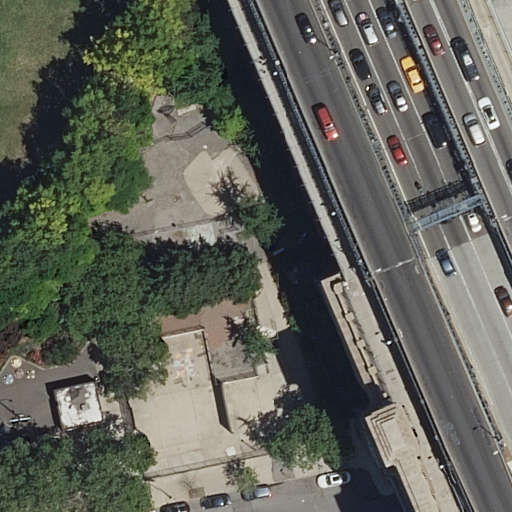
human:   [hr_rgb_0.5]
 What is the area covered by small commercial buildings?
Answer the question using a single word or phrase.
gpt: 0m2

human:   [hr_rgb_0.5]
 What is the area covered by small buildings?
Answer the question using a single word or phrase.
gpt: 63m2

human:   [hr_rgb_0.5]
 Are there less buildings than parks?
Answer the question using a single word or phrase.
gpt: yes

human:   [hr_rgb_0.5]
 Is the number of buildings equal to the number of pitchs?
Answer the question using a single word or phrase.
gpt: no

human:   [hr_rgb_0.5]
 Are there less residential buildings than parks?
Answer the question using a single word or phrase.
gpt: yes

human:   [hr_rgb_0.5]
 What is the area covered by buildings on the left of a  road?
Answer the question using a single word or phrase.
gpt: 63m2

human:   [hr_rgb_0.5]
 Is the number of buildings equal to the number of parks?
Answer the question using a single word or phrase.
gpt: no

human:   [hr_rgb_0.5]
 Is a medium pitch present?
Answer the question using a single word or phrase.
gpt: yes

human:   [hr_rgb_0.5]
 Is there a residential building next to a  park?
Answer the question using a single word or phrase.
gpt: yes

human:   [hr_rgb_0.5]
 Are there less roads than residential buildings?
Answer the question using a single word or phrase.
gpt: no

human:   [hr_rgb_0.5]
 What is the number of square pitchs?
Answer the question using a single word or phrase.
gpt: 0

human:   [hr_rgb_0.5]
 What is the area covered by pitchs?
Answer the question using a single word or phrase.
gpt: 1115m2

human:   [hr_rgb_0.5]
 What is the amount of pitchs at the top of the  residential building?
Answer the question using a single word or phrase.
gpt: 1

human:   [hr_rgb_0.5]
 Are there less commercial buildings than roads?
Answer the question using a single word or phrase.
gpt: yes

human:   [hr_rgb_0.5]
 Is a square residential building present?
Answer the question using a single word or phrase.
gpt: no

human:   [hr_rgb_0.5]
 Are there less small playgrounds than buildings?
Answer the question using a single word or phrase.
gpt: yes

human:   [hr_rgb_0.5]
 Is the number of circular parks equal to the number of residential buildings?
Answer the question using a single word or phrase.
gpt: no

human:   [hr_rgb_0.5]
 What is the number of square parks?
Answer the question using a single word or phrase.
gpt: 0

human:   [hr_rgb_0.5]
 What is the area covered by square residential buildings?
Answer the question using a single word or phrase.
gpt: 0m2

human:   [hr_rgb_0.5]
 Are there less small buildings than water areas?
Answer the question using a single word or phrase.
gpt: no

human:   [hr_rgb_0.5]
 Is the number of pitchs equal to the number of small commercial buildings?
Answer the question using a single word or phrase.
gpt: no

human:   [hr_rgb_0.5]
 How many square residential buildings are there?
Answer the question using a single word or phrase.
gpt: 0

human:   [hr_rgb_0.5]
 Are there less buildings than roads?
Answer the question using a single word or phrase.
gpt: yes

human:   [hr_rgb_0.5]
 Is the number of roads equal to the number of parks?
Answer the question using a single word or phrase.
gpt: no

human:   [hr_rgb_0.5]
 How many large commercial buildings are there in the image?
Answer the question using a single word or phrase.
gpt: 0

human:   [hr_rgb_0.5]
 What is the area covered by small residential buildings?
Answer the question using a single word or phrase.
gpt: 63m2

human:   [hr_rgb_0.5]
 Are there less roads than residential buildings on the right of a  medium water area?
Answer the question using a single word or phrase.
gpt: no

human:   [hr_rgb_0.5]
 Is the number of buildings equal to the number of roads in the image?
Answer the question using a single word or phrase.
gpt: no

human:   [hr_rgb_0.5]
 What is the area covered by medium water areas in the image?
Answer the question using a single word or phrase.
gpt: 0m2

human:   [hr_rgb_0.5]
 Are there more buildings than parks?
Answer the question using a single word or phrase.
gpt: no

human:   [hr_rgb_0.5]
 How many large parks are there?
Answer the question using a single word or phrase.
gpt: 1

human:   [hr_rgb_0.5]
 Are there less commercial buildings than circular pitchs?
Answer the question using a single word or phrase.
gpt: no

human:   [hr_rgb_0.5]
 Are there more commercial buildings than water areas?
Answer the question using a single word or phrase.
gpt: no

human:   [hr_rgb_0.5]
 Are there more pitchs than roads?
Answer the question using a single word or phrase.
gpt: no

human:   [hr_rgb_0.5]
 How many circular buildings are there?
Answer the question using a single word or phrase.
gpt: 0

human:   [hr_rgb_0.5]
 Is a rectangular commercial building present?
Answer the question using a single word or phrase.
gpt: no